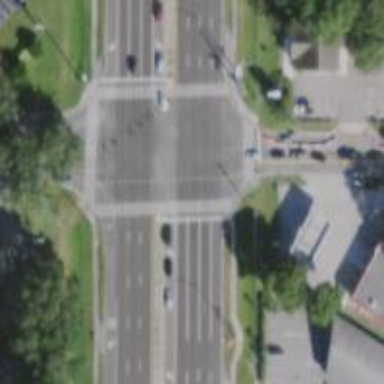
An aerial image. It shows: Zebra crossing on the road.